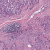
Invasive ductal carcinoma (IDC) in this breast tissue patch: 1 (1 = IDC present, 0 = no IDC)